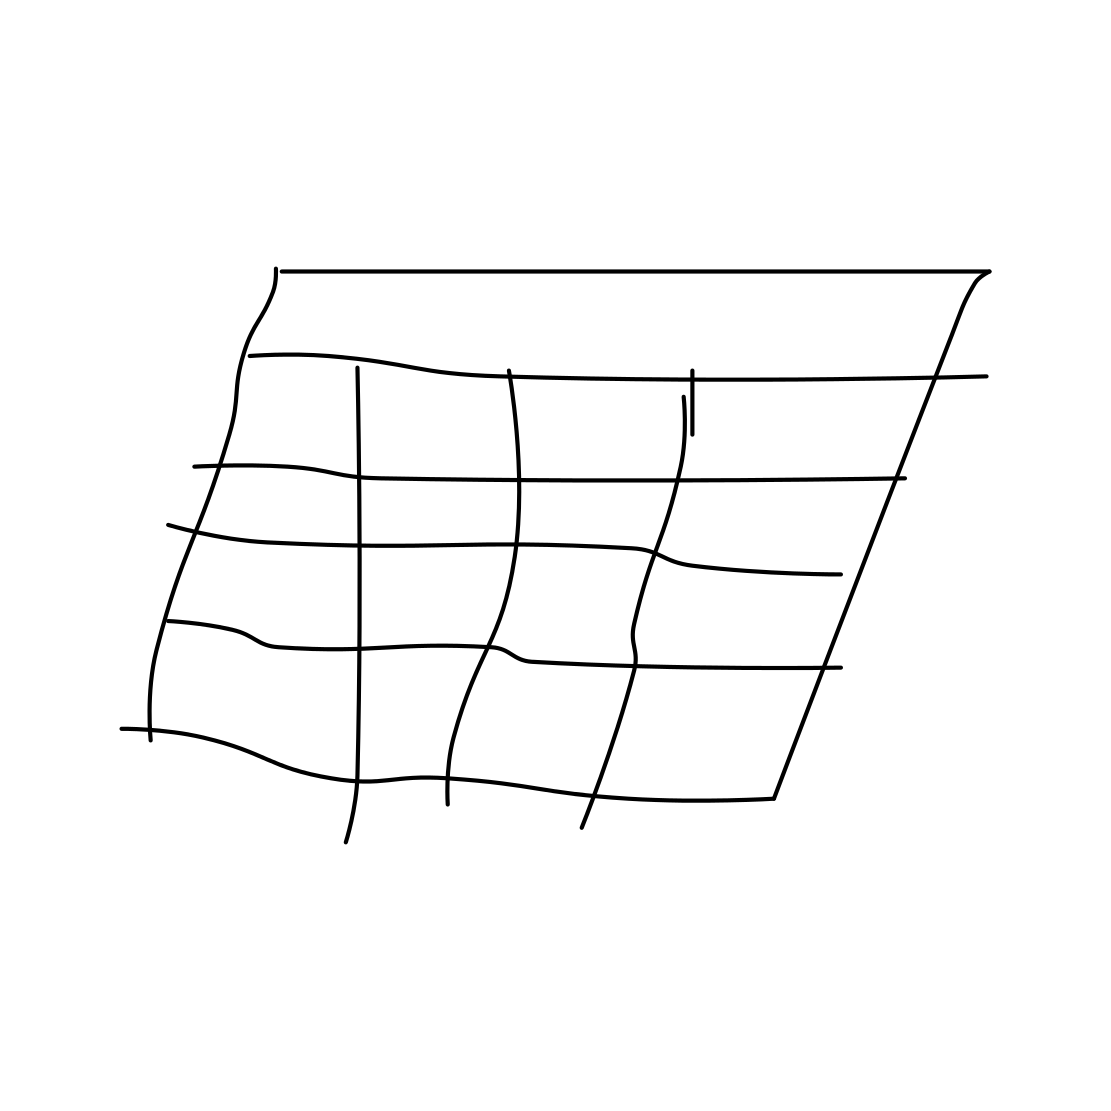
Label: calculator